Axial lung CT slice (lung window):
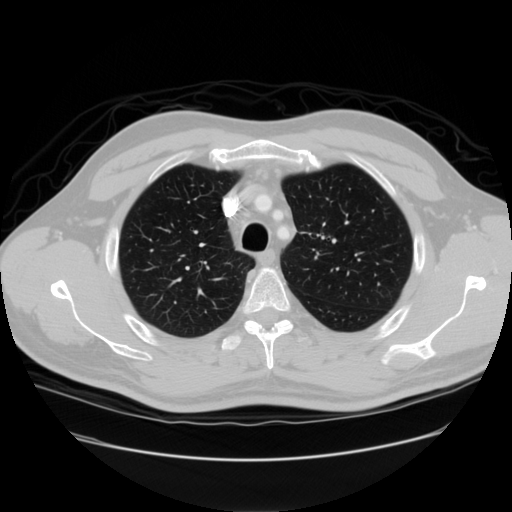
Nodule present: no